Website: apple
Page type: customer-info-address
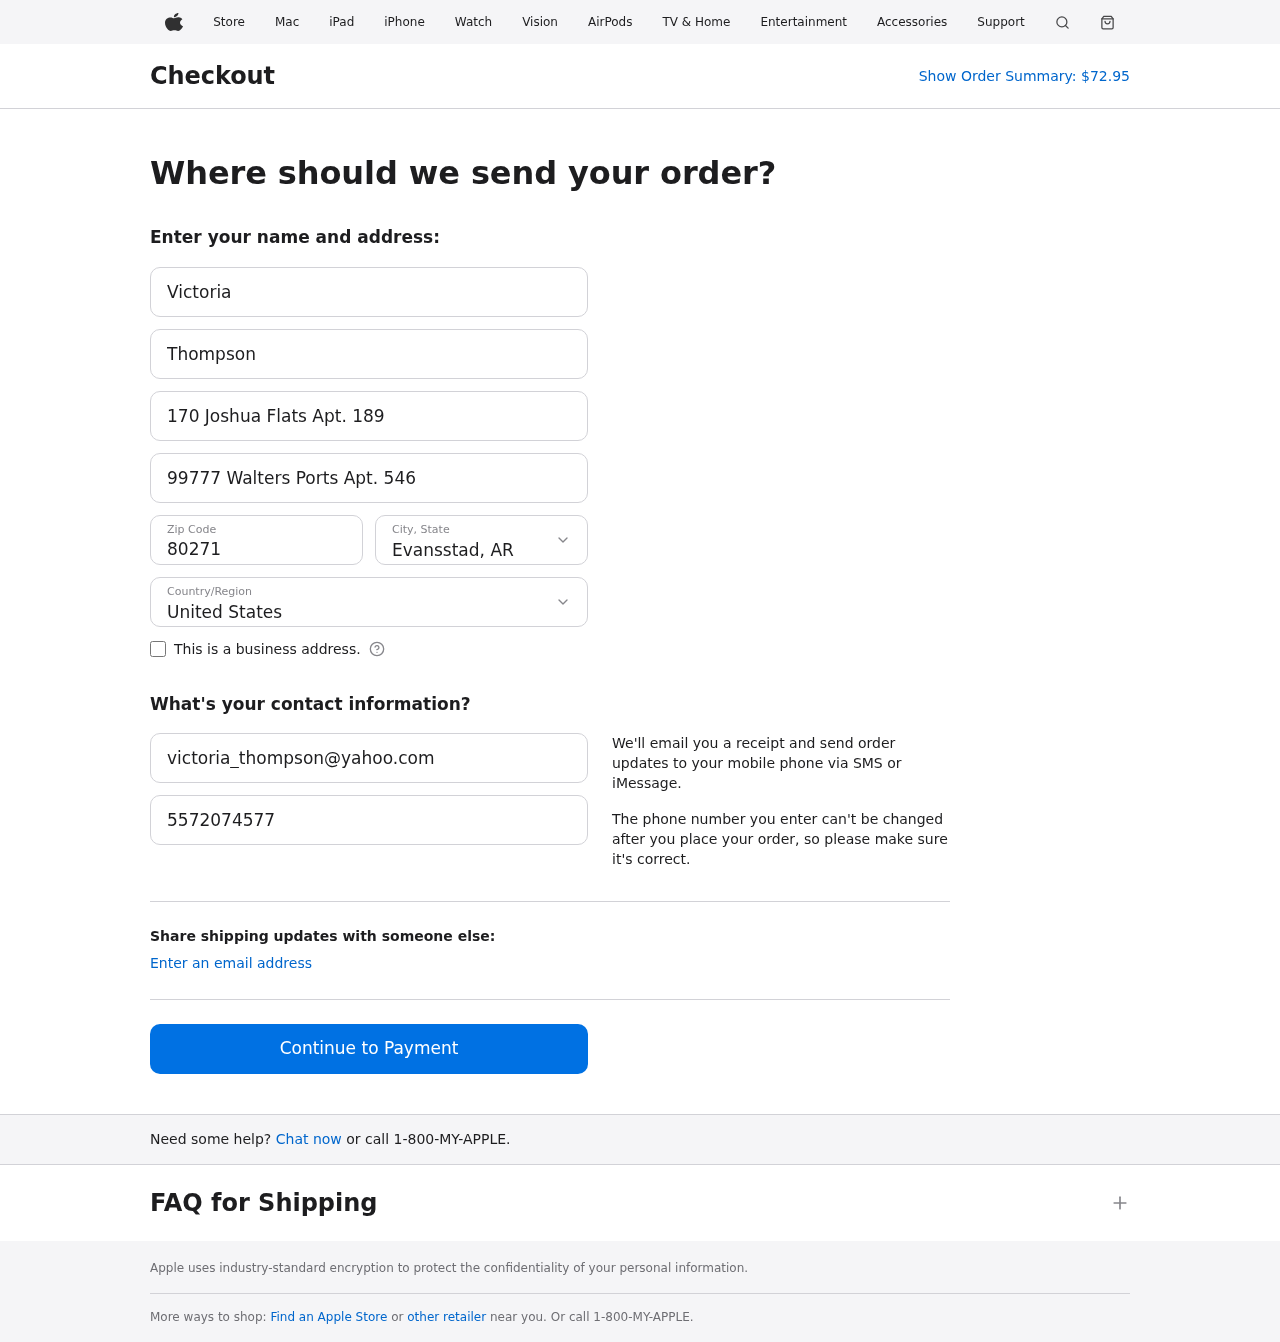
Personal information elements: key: PII_CITY_STATE
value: Evansstad, AR
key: PII_COUNTRY
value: United States
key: PII_EMAIL
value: victoria_thompson@yahoo.com
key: PII_FIRSTNAME
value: Victoria
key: PII_LASTNAME
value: Thompson
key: PII_PHONE
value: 5572074577
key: PII_POSTCODE
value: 80271
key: PII_STREET
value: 170 Joshua Flats Apt. 189
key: PII_STREET2
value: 99777 Walters Ports Apt. 546
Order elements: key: ORDER_TOTAL
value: $72.95